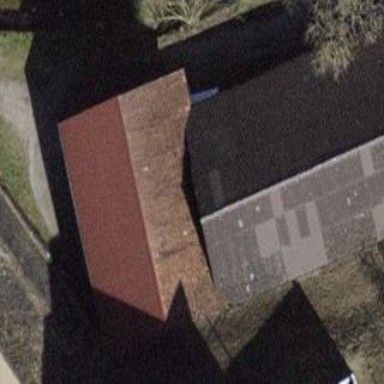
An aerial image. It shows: Building with tiled roof.